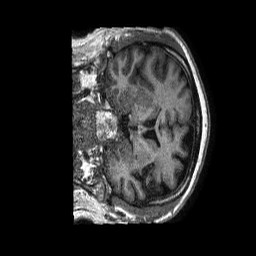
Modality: T1w
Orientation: coronal
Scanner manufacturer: philips
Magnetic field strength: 1.5 T
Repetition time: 0.00836 s
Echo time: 0.003837 s